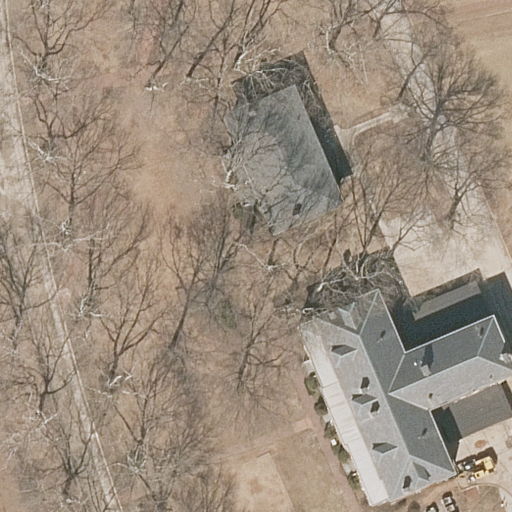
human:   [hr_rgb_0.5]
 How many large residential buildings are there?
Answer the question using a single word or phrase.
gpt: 0

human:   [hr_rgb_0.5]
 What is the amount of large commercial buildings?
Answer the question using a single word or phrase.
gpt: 0

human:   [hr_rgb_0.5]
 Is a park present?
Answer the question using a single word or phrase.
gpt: yes

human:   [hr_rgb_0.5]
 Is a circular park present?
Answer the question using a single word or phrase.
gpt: no

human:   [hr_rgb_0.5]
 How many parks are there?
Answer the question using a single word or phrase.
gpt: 1

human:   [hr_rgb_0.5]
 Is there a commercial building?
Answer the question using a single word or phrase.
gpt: no

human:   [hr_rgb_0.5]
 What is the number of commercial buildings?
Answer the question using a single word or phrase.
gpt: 0

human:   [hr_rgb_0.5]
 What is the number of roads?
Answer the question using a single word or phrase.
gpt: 5

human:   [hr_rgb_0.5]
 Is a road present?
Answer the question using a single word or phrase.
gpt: yes

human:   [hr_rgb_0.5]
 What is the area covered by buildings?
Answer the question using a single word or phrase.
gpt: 368m2

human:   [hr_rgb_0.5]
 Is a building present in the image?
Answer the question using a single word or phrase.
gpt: yes

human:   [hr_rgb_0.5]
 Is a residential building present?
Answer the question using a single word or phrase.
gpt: yes

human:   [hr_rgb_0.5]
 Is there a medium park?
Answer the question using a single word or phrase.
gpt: no

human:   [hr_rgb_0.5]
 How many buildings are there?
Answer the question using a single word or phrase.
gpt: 2

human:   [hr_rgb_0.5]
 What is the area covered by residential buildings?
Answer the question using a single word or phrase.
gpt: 368m2

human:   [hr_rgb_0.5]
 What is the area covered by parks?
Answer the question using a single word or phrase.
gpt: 7693m2

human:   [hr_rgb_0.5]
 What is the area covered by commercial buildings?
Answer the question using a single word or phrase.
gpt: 0m2

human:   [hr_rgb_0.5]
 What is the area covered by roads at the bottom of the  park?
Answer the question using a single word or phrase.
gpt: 0m2

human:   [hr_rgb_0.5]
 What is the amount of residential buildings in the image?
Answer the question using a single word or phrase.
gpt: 2

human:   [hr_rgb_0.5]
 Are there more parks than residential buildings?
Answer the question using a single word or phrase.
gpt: no

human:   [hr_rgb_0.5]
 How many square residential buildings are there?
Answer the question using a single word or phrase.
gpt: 0

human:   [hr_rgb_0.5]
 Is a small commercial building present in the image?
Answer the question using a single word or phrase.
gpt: no

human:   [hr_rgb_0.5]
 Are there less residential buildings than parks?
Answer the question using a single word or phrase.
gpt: no

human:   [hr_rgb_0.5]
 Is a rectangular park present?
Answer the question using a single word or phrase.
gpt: yes

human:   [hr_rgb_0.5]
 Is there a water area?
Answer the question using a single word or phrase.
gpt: no

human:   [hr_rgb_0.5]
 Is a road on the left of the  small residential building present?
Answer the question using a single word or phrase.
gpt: yes

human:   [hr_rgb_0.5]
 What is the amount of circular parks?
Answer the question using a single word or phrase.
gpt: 0

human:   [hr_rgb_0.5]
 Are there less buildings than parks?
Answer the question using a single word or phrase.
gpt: no

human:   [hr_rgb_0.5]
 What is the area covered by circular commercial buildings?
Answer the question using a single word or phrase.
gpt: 0m2

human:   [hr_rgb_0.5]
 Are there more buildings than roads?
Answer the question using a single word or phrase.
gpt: no

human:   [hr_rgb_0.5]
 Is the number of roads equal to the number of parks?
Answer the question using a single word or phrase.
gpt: no

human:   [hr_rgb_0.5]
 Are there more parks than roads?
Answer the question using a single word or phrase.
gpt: no

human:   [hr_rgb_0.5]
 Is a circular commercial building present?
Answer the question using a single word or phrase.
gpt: no

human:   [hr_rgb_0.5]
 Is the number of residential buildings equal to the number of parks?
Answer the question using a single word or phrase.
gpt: no

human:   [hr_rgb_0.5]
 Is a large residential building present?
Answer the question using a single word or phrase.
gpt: no

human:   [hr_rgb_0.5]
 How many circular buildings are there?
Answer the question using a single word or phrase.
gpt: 0

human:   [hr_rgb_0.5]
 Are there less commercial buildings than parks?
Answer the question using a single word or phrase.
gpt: yes

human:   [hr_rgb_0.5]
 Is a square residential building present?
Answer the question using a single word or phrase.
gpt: no

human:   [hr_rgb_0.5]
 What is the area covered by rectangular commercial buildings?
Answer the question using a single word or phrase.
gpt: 0m2

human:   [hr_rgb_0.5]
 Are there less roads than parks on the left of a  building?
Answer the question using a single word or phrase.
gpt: no

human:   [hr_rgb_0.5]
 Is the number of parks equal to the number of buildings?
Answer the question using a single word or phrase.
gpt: no

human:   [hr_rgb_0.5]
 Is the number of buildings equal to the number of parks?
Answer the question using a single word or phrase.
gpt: no

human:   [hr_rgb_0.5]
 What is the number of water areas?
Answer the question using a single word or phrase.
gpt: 0

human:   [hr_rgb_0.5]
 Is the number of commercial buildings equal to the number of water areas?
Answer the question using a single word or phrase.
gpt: yes

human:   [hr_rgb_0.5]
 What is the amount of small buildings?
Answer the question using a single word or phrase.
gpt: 1

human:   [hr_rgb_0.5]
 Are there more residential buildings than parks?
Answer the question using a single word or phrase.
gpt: yes

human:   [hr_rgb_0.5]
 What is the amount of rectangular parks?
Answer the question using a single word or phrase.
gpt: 1

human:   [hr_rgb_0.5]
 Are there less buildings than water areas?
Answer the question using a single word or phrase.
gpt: no

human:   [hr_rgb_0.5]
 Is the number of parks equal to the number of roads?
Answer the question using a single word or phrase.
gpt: no

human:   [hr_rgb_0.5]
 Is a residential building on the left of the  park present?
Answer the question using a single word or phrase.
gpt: no

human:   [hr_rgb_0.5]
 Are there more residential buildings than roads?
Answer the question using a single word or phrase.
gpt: no

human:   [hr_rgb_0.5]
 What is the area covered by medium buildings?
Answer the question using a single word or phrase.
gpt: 368m2

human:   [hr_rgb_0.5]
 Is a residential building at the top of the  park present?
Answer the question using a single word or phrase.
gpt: no

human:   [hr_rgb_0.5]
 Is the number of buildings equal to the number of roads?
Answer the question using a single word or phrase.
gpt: no

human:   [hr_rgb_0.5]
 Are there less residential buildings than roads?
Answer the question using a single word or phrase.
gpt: yes

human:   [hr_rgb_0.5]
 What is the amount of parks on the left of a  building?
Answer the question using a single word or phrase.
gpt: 1

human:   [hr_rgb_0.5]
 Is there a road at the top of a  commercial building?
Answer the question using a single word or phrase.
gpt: no

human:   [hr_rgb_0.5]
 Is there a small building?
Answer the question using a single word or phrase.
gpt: yes

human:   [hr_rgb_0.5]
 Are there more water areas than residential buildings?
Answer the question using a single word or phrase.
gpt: no

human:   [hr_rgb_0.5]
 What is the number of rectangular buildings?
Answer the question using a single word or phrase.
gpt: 0

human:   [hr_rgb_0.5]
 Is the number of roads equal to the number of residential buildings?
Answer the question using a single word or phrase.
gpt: no

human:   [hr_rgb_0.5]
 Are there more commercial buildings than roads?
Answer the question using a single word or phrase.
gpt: no

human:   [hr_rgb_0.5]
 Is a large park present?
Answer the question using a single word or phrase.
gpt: yes

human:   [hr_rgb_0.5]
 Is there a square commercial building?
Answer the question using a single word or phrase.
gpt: no